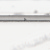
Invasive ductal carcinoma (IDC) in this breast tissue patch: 0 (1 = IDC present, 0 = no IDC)